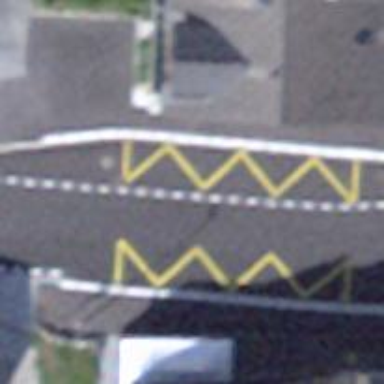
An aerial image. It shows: Public transport stop position.